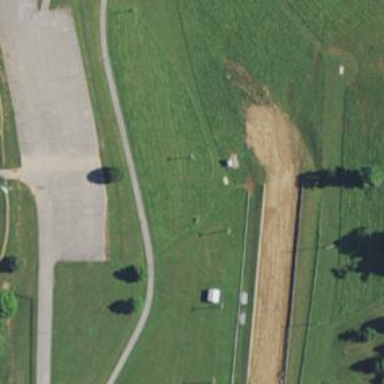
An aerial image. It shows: Disc golf basket.